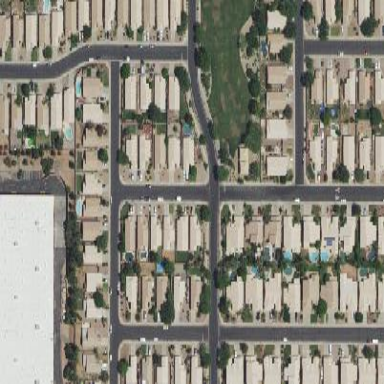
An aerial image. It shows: Single-family residential area.